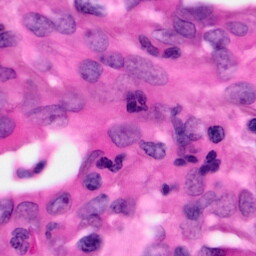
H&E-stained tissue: Pancreatic